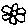
Label: flower